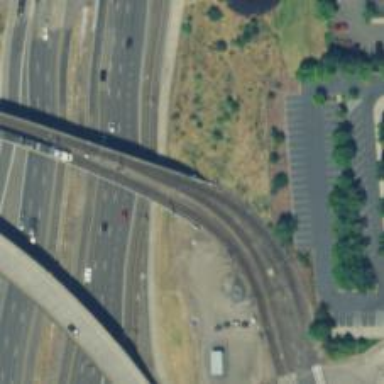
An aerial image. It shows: Bridge for light rail.